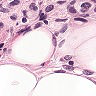
Metastatic tissue present: yes